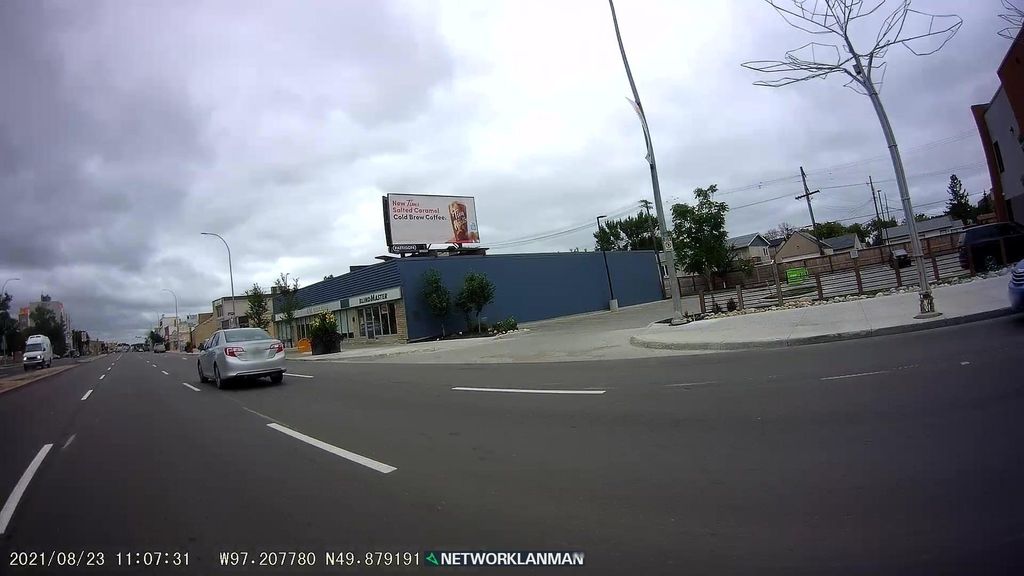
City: winnipeg